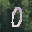
Label: 0